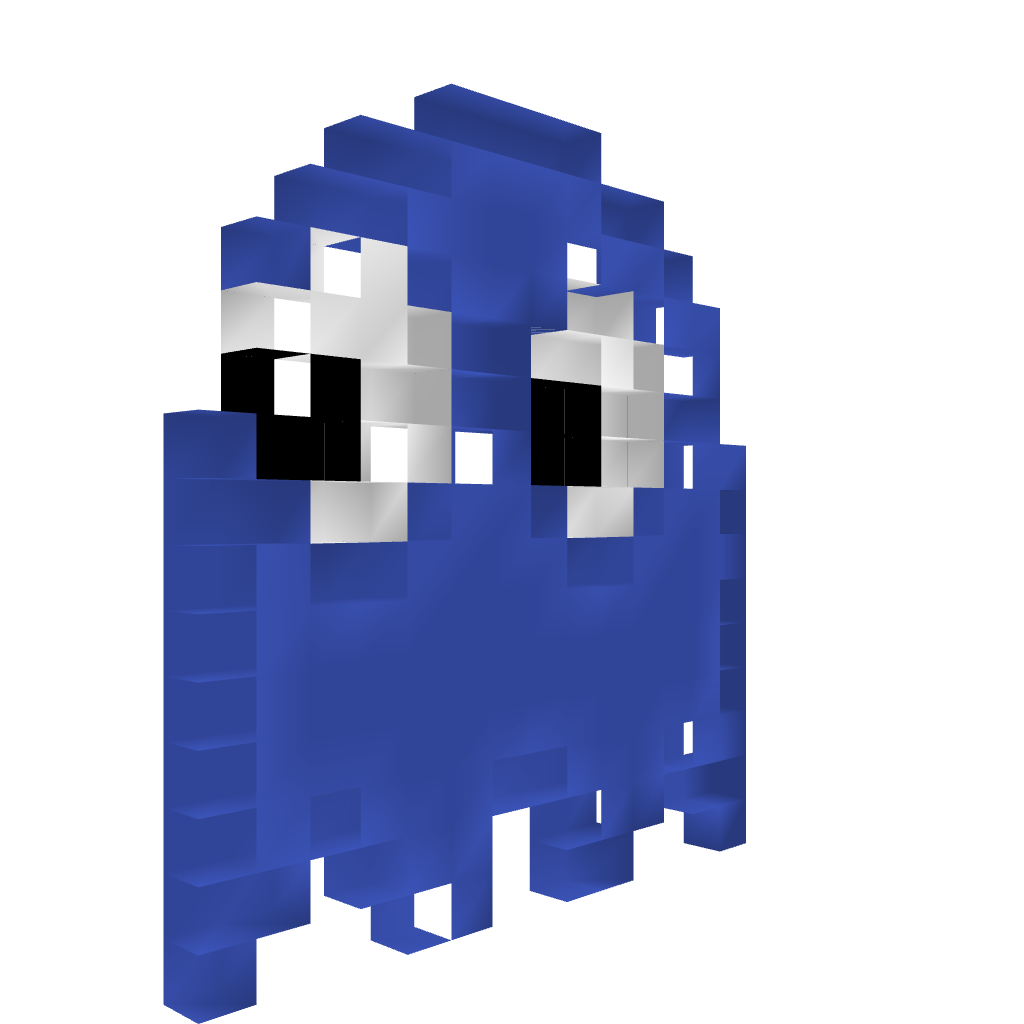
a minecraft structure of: PacMan bad low quality